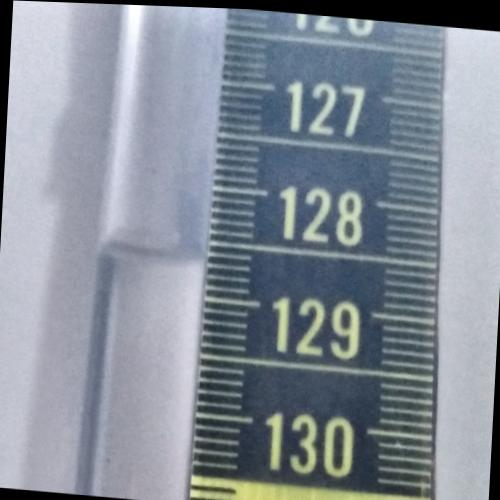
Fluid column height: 128.7 cm